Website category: phone
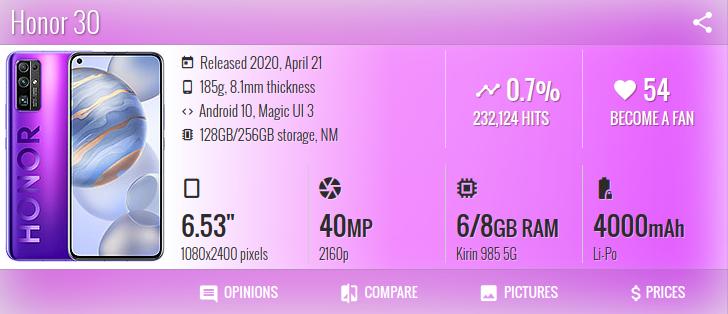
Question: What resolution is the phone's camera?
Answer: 2160p

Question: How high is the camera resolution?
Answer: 2160p

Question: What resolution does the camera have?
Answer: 2160p

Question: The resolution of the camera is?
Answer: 2160p

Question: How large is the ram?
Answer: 6/8 GB RAM

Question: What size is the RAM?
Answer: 6/8 GB RAM

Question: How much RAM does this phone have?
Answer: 6/8 GB RAM

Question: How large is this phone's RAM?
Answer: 6/8 GB RAM

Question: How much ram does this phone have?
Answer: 6/8 GB RAM

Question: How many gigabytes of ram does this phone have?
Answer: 6/8 GB RAM

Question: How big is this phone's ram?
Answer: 6/8 GB RAM

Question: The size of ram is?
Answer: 6/8 GB RAM

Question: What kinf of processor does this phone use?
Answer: Kirin 985 5G

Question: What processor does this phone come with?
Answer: Kirin 985 5G

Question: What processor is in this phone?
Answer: Kirin 985 5G

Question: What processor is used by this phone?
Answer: Kirin 985 5G

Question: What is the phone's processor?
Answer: Kirin 985 5G

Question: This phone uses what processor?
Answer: Kirin 985 5G

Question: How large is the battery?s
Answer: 4000 mAh

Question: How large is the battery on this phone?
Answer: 4000 mAh

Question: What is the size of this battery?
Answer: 4000 mAh

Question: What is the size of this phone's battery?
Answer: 4000 mAh

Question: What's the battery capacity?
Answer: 4000 mAh

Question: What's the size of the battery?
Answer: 4000 mAh

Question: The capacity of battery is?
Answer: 4000 mAh